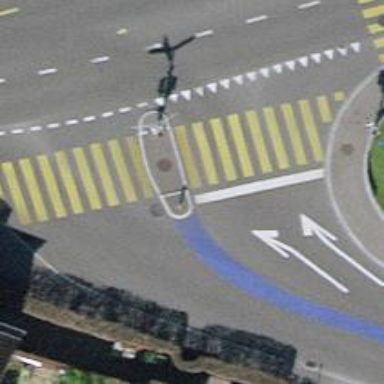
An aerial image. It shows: Road crossing with traffic signals.